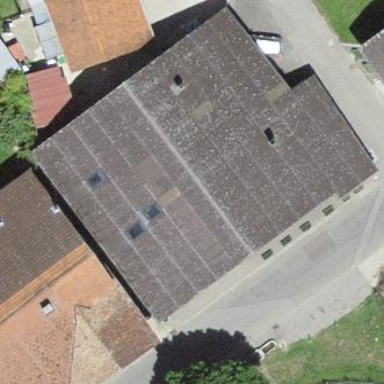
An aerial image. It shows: Farm building.